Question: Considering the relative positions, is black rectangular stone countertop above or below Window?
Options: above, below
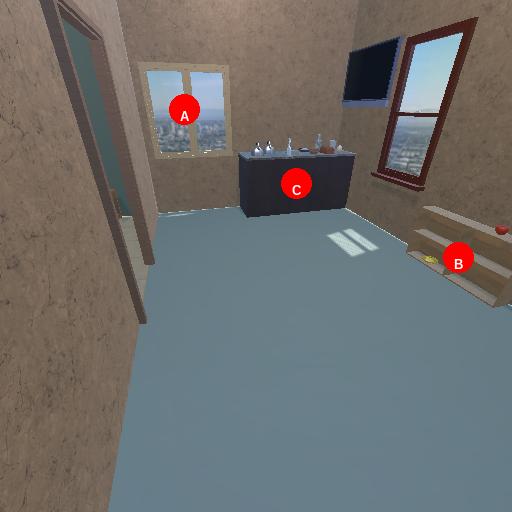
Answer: above